Question:
I have an UIImage and a CGPoint which tells me in what direction I should move it to create another image. The background can be anything.
Give the initial UIImage how I can create the new one? What is the most efficient way of doing it?
Here is what I'm doing:
'''
int originalWidth = image.size.width;
int originalHeight = image.size.height;
float xDifference = [[coords objectAtIndex:0] floatValue];
float yDifference = [[coords objectAtIndex:1] floatValue];
UIView *tempView = [[UIView alloc] initWithFrame:CGRectMake(0, 240, originalWidth, originalHeight)];
UIImageView *imageView = [[UIImageView alloc] initWithImage:image];
imageView.contentMode = UIViewContentModeTopLeft;
CGRect imageFrame = imageView.frame;
imageFrame.origin.x = xDifference;
imageFrame.origin.y = -yDifference;
imageView.frame = imageFrame;
UIGraphicsBeginImageContext(tempView.bounds.size);
[tempView.layer renderInContext:UIGraphicsGetCurrentContext()];
UIImage *finalImage = UIGraphicsGetImageFromCurrentImageContext();
UIGraphicsEndImageContext();
'''
Is there a more optimal version?
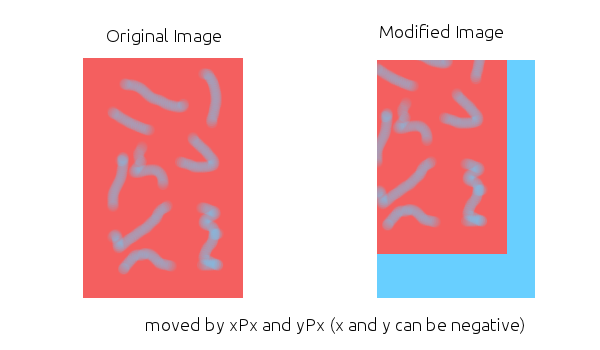
Answer: You can use <URL>.
Basically what you end up doing is apply masks to the existing image to extract the portions you need. Like so -

'''
myImageArea = CGRectMake(xOrigin, yOrigin, myWidth, myHeight);//newImage
mySubimage = CGImageCreateWithImageInRect(oldImage, myImageArea);
myRect = CGRectMake(0, 0, myWidth*2, myHeight*2);
CGContextDrawImage(context, myRect, mySubimage);
'''
<URL> gives a good idea of how to use this property.